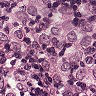
Metastatic tissue present: yes